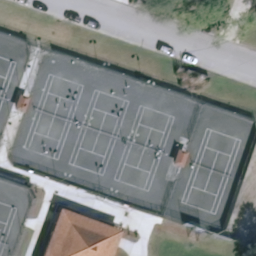
Label: tennis court